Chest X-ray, AP view. Patient: 19 years old, sex F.
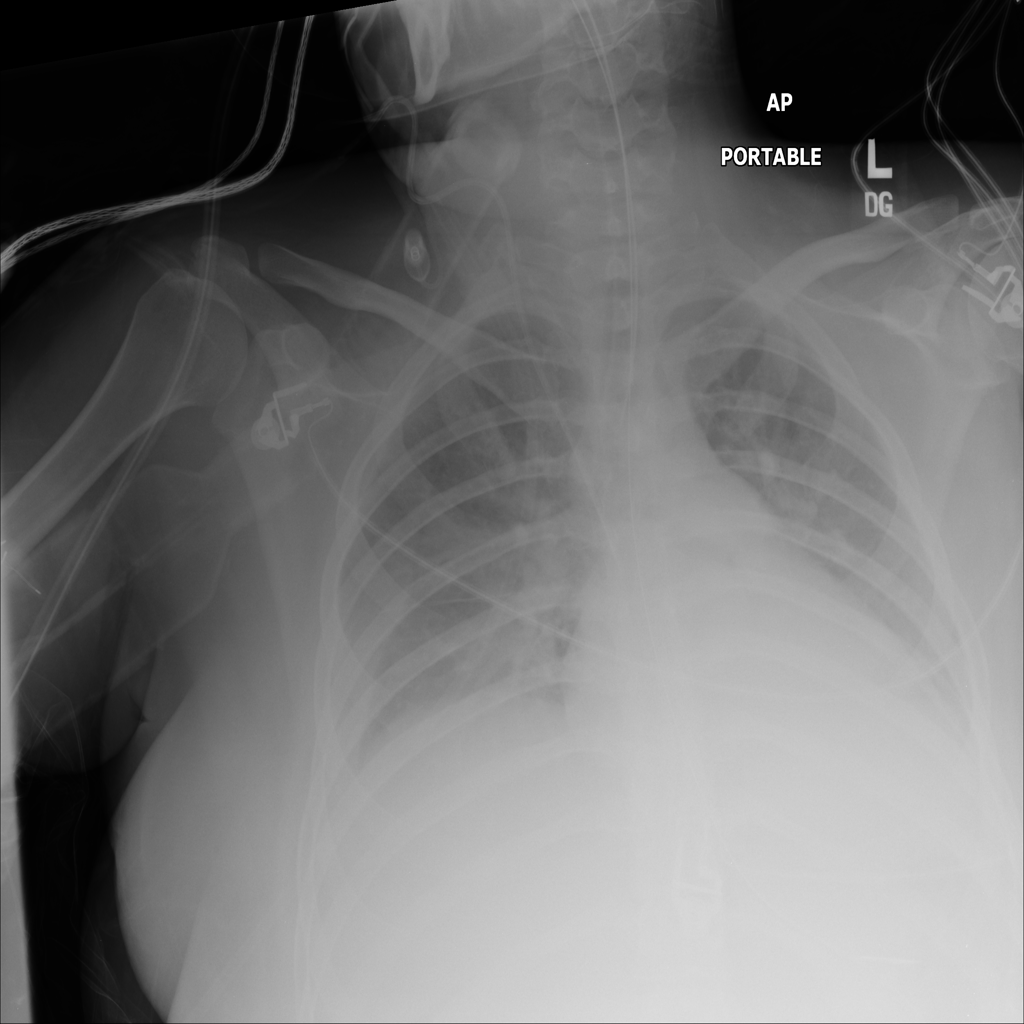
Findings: Edema